Interaction volume radius: 5 \u00c5
Interaction volume height: 10 \u00c5
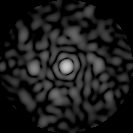
Disorder parameter: 0.8096